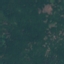
Land use / land cover class: Forest